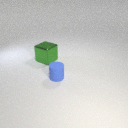
large green metal cube to the left of small blue rubber cylinder